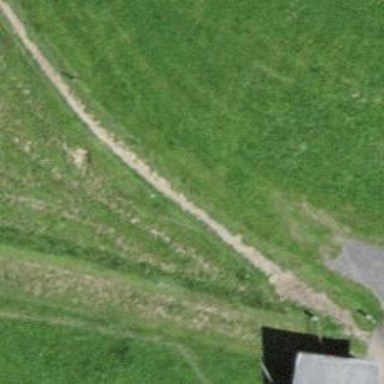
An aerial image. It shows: Grassy track with grade5 tracktype.